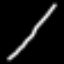
Label: line